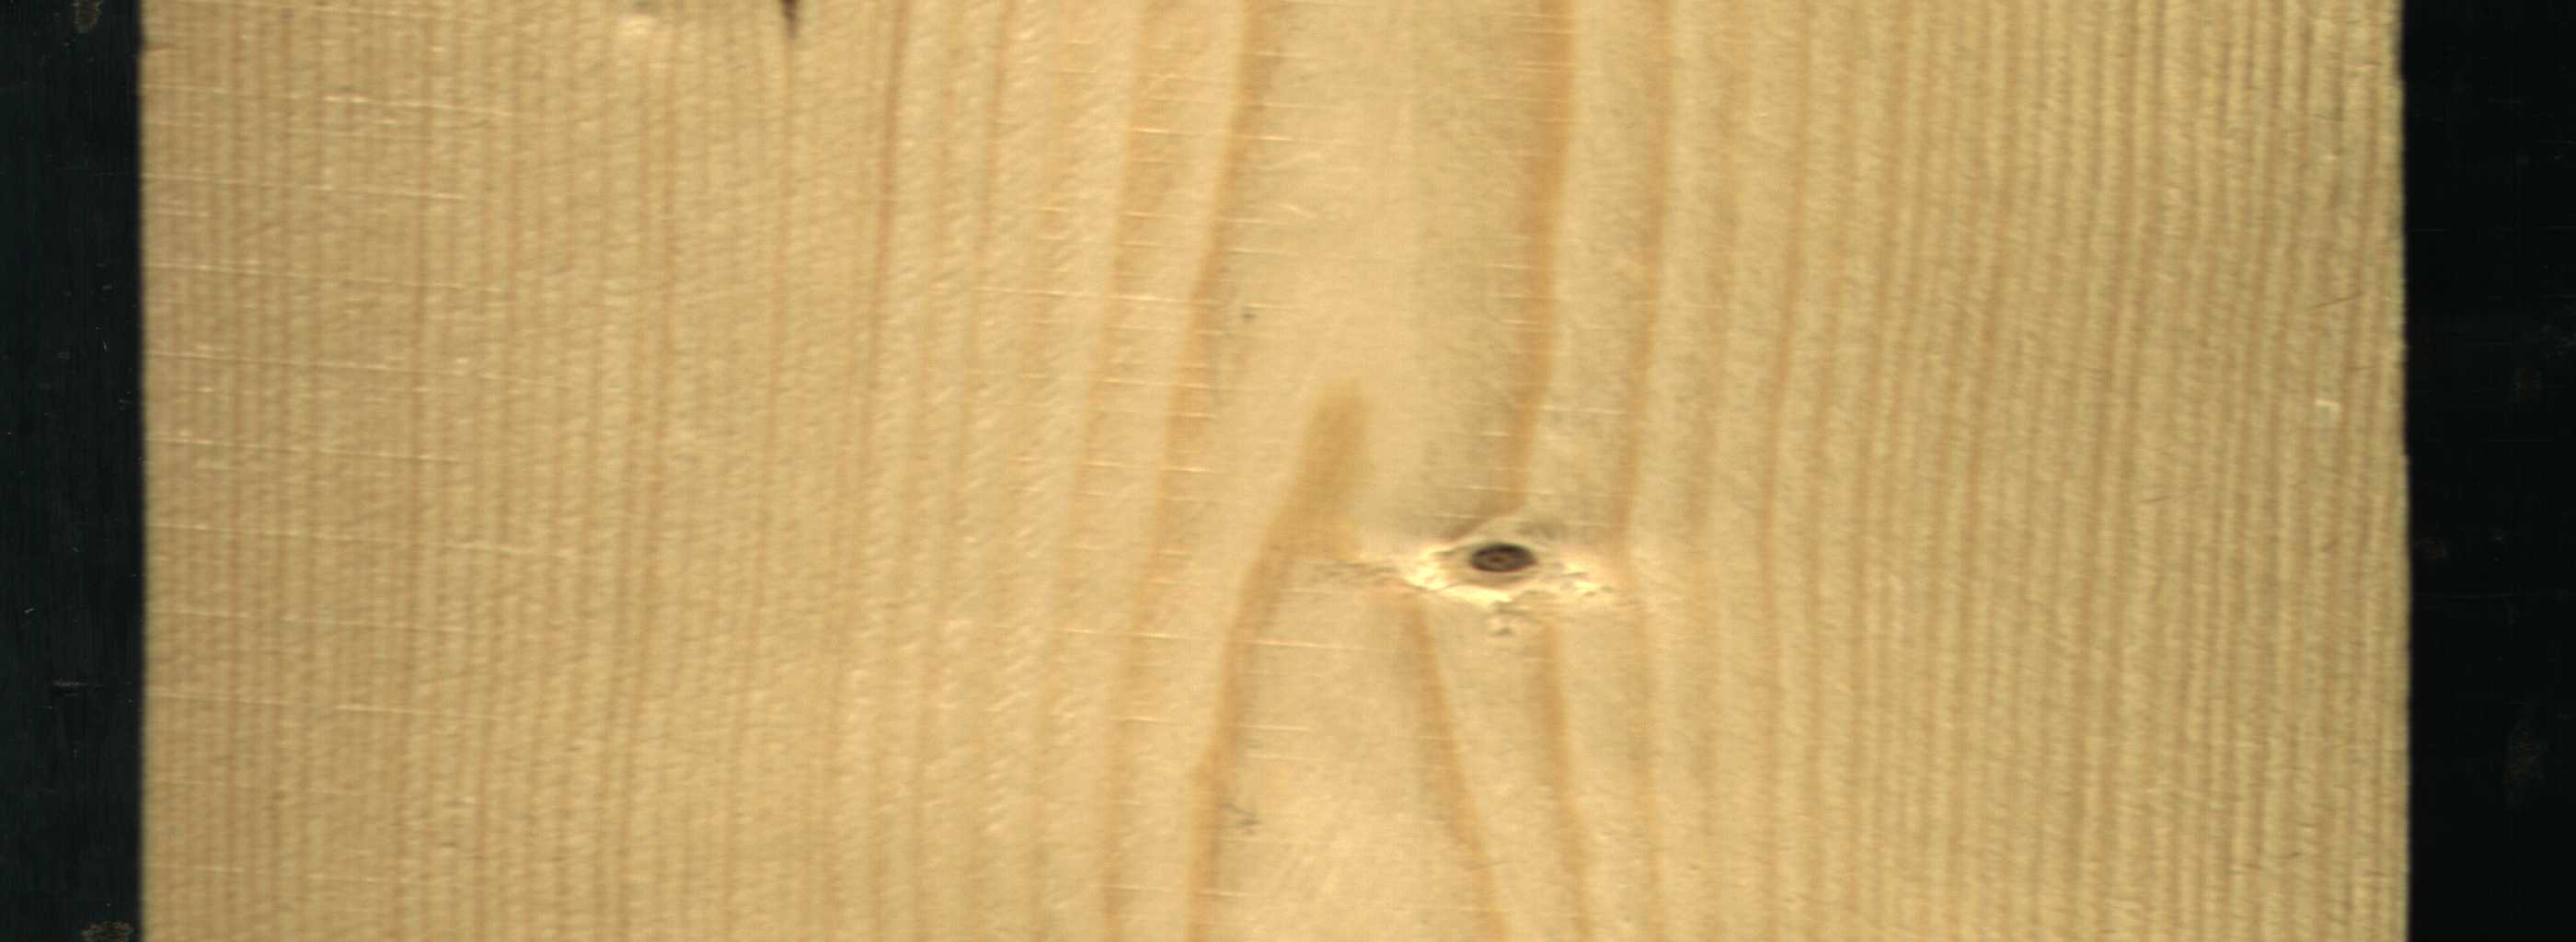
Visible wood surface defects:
Dead_Knot